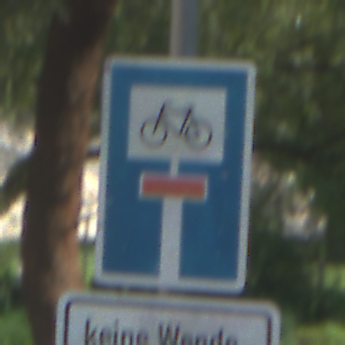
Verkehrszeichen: SackgasseRadverkehrDurchlaessig
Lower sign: HinweisGeaenderteVorfahrtVerkehrsfuehrungVerkehrsregelung3
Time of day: MorningAfternoon
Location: Outdoor (Urban)
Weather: PartlyCloudy
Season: NotSpecified
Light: Natural